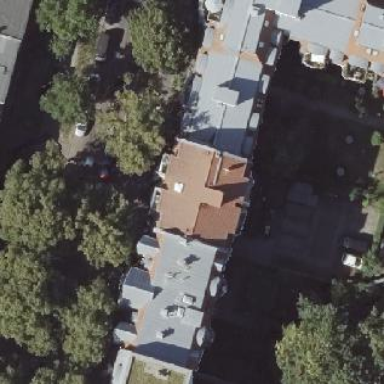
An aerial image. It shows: Red-roofed apartment building.